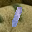
Label: 1